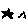
Label: star